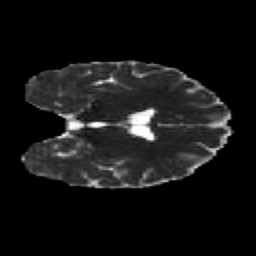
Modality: MD
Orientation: coronal
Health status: healthy
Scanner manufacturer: philips
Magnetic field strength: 3 T
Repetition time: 9.75 s
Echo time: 0.092 s